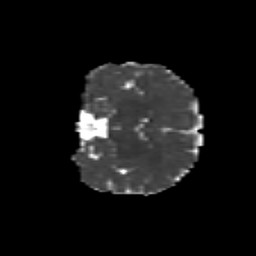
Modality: MD
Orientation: coronal
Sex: female
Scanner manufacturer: siemens
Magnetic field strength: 3 T
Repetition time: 5 s
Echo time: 0.071 s